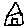
Label: house